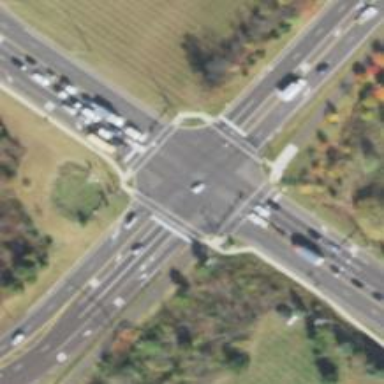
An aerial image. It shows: Crossing on the road.